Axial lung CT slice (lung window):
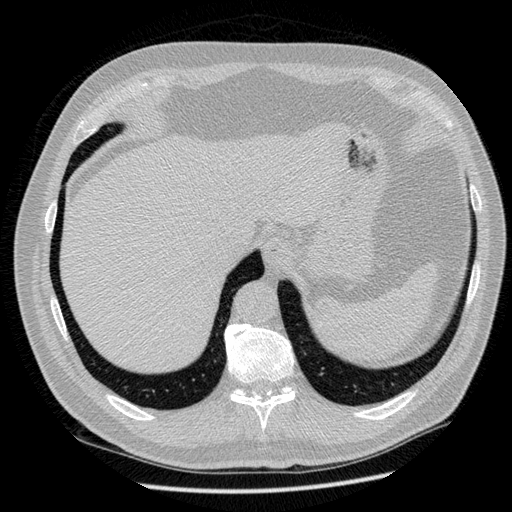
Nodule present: no